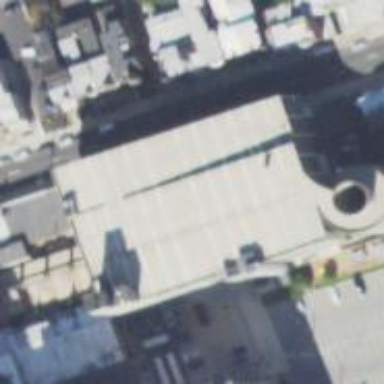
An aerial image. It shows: Alleyway designated as service road passing through building tunnel.